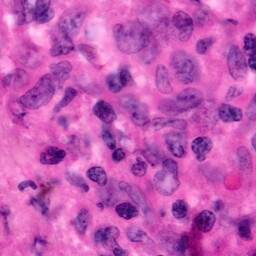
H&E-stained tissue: Pancreatic